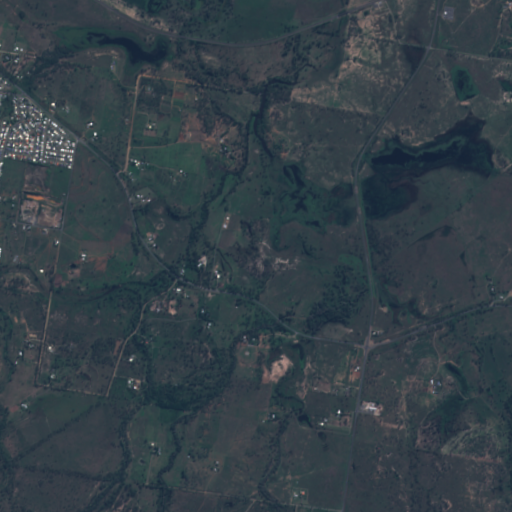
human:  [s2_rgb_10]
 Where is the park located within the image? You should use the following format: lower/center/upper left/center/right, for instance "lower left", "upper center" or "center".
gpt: The park is located in the upper left of the image.
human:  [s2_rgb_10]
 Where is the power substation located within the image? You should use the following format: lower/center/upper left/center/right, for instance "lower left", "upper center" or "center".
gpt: The power substation is located in the upper right of the image.
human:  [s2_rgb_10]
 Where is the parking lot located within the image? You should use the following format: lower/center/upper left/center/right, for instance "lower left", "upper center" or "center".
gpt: There is no parking lot in the image.